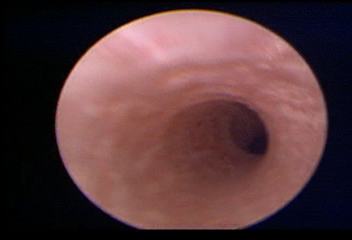
Modality: WLC
Class: Normal mucosa
Bladder cancer association: No